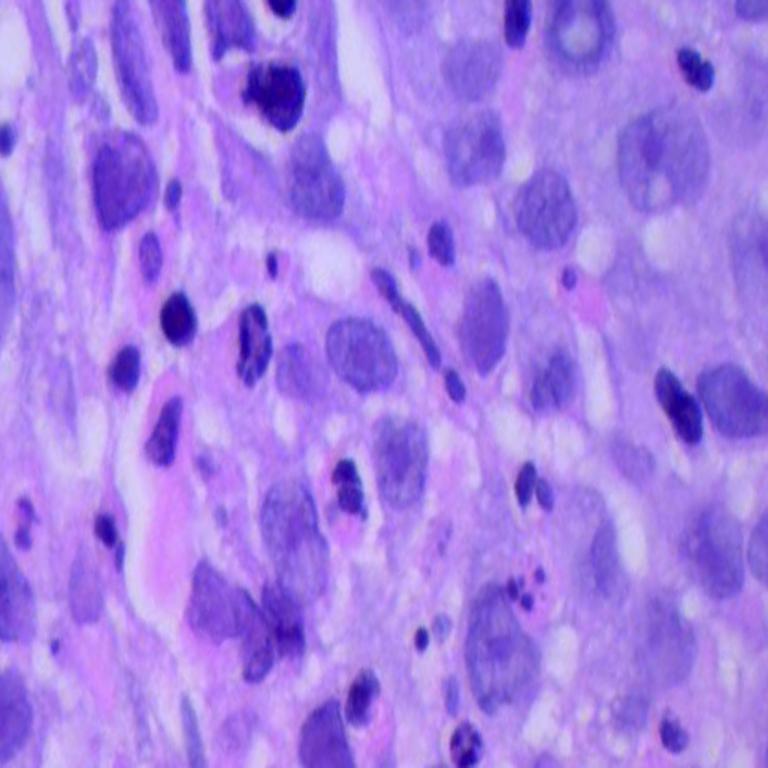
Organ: lung
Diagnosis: squamous carcinomas